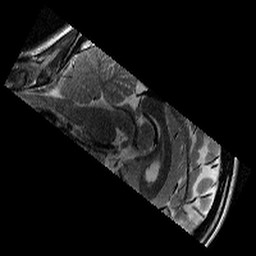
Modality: T2w
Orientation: sagittal
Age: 11
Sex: male
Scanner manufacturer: siemens
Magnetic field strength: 3 T
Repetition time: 9.23 s
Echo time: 0.067 s